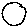
Label: circle